Некоторое вещество обладает нелинейной проводимостью. Удельное сопротивление $\rho$ этого вещества зависит от напряжённости $E$ электрического поля по следующему закону: $$ \rho=\rho_{0}+A E^{2}, $$ где $\rho_{0}=1.0 \cdot 10^{7}~Ом \cdot м$ и $A=1.0 \cdot 10^{-3}~Ом \cdot м^{3} /В^{2}$. Этим веществом заполнено всё пространство между пластинами плоского конденсатора. Площадь пластин $S=1~м^{2}$.
Через конденсатор течёт ток. Найдите максимально возможное значение силы тока $I_{\max }$.
Предполагая, что расстояние между пластинами конденсатоpa $d=1~см$, определите максимальную тепловую мощность, которая может выделяться внутри конденсатора при изменении напряжения между пластинами. Постройте качественный график зависимости мощности $P$ от напряжения $U$.
Пусть теперь напряжение на конденсаторе постоянно: $$ $$ $$ U_{1}=2.0 \cdot 10^{3}~В. $$ U_{1}=2.0 \cdot 10^{3}~В. $$ U_{1}=2.0 \cdot 10^{3}~В. $$ $$ U_{1}=2.0 \cdot 10^{3}~В. $$ $$ U_{1}=2.0 \cdot 10^{3}~В. $$ Какая максимальная мощность может выделяться внутри конденсатора, если изменять расстояние между пластинами? При каком значении $d=d_{1}$ достигается максимальная мощность? Предполагается, что конденсатор полностью заполнен веществом при любых значениях $d$. Постройте качественный график зависимости выделяемой мощности $P$ от расстояния $d$ между пластинами.
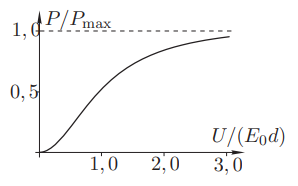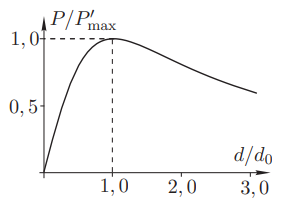
Через конденсатор течёт ток. Найдите максимально возможное значение силы тока $I_{\max }$.
Решение: Плотность тока постоянна во всем объеме конденсатора. Напряженность электрического поля $E$ связана с плотностью тока и не может меняться скачком, следовательно электрическое поле тоже постоянно. Введем обозначение $E_{0}=\sqrt{\rho_{0} / A}=10^{5}~В/м$ и преобразуем выражение для удельного сопротивления: $$ \rho=\rho_{0}+A E^{2}=A (\rho_{0} / A+E^{2})=A (E_{0}^{2}+E^{2}). $$ Напряжение на конденсаторе $U=E d$. Выразим силу тока, протекающего через конденсатор, через $E$: $$ I=\frac{U}{R}=\frac{E d}{\rho d / S}=\frac{S E}{\rho}=\frac{S}{A} \frac{E}{E^{2}+E_{0}^{2}}. \quad (1) $$ Такая функция имеет максимум, который достигается при $E=E_{0}$. Действительно, рассмотрим функцию $$ f(x)=\frac{x}{x^{2}+a^{2}}. \quad (2) $$ Чтобы выразить $x$ через $f$, нужно решить квадратное уравнение: $$ f x^{2}-x+f a^{2}=0. $$ Оно имеет вещественные корни, если $1-4 f^{2} a^{2} \geq 0$. Получаем, что максимум функции $(2)$ равен $f_{\max }=\frac{1}{2 a}$, он достигается при $x=1 /(2 f_{\max })=a$. Следовательно $$ I_{\max}=\frac{S}{2 A E_{0}}=\frac{S}{2 \sqrt{A \rho_{0}}}=5~мА. $$
Ответ: $$ I_{\max}=\frac{S}{2 \sqrt{A \rho_{0}}}=5~мА. $$

Предполагая, что расстояние между пластинами конденсатоpa $d=1~см$, определите максимальную тепловую мощность, которая может выделяться внутри конденсатора при изменении напряжения между пластинами. Постройте качественный график зависимости мощности $P$ от напряжения $U$.
Решение: Тепловая мощность, которая выделяется в конденсаторе, равна $P=U I$. Используя $E=U / d$ и выражение $(1)$, получаем $$ P(U)=\frac{S d}{A} \frac{U^{2}}{U^{2}+\left(E_{0} d\right)^{2}}. \quad (3) $$ С ростом напряжения мощность растёт и при $U \rightarrow \infty$ стремится к $$ P_{\max }=\frac{S d}{A}=10~Bт. $$ Заметим, что при $U \ll E_{0} d$ мощность $P \sim U^{2}$. График $P$ от $U$ удобно строить в координатах $P / P_{\max }$ и $U /(E_{0} d)$ (см. рисунок ниже).
Ответ: $$ P_{\max }=\frac{S d}{A}=10~Bт. $$

Пусть теперь напряжение на конденсаторе постоянно:  $$  U_{1}=2.0 \cdot 10^{3}~В.  $$  Какая максимальная мощность может выделяться внутри конденсатора, если изменять расстояние между пластинами? При каком значении $d=d_{1}$ достигается максимальная мощность? Предполагается, что конденсатор полностью заполнен веществом при любых значениях $d$. Постройте качественный график зависимости выделяемой мощности $P$ от расстояния $d$ между пластинами.
Решение: Используя выражение $(3)$, представим мощность как функцию расстояния $d$ : $$ P(d)=\frac{S U_{1}^{2}}{A} \frac{d}{U_{1}^{2}+\left(E_{0} d\right)^{2}}=\frac{S d_{0}^{2}}{A} \frac{d}{d^{2}+d_{0}^{2}}, \quad (4) $$ где мы ввели обозначение $d_{0}=\frac{U_{1}}{E_{0}}=2~см$. Мы снова получили функцию вида $(2)$. Следовательно максимальная мощность равна $$ P_{\max }^{\prime}=\frac{S d_{0}^{2}}{A} \frac{1}{2 d_{0}}=\frac{S d_{0}}{2 A}=\frac{S U_{1}}{2 A E_{0}}=10~Вт, $$ это значение достигается при $d=d_{0}=2~см$. Совпадение ответов во 2й и Зй частях задачи случайно. Заметим, что при $d \ll d_{0}$ мощность $P(d) \simeq \frac{S d}{A}$. График зависимости $P(d)$ удобно строить в координатах $P / P_{\max }^{\prime}$ и $d / d_{0}$ (см. рисунок ниже): $$ \frac{P}{P_{\max }^{\prime}}=\frac{2\left(d / d_{0}\right)}{1+\left(d / d_{0}\right)^{2}}. $$
Ответ: $$ P_{\max }^{\prime}=\frac{S U_{1}}{2 A E_{0}}=10~Вт $$ при $d=d_{0}=2~см$.
Темы:
T, Электричество, Конденсатор, Нелинейный элемент, Всероссийские, Мощность